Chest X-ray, PA view. Patient: 71 years old, sex M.
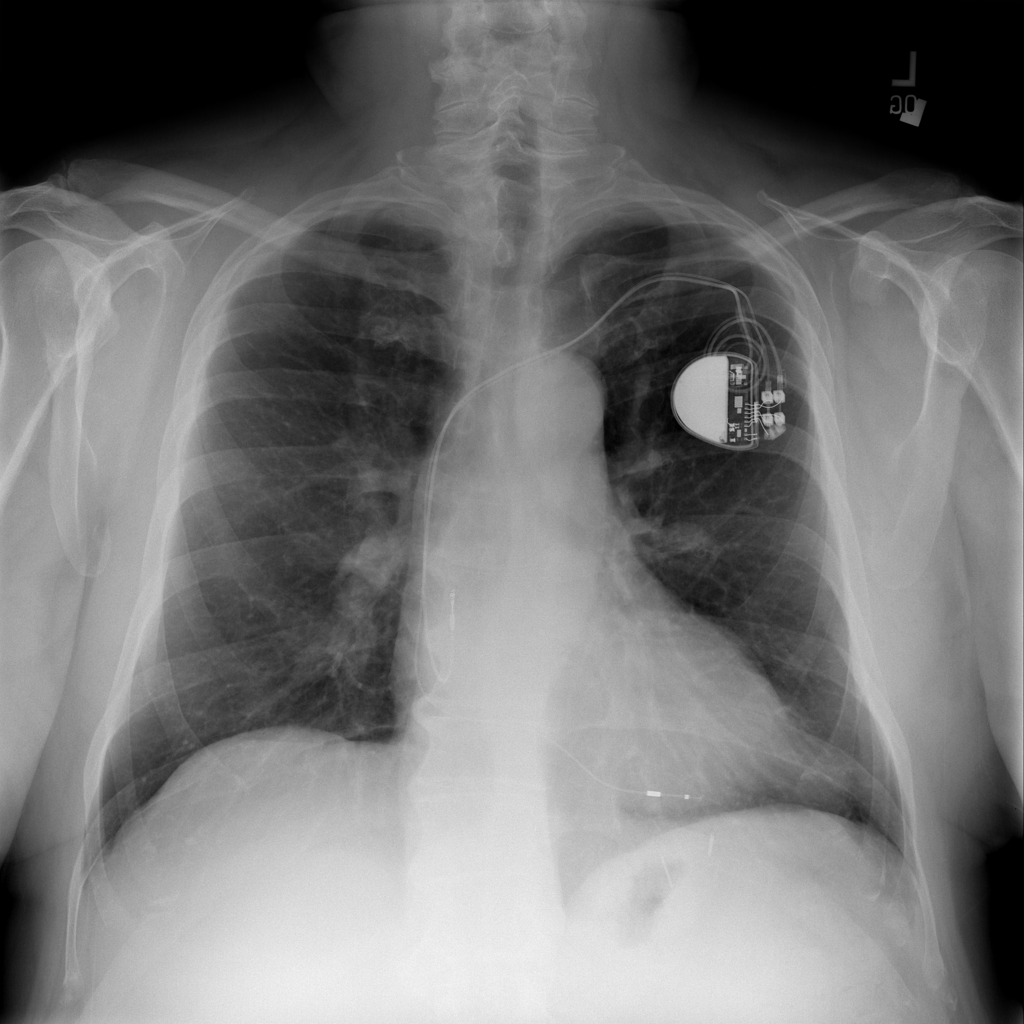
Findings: No Finding